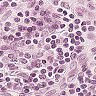
Metastatic tissue present: no